Question: What is the date of counting for bye-elections?
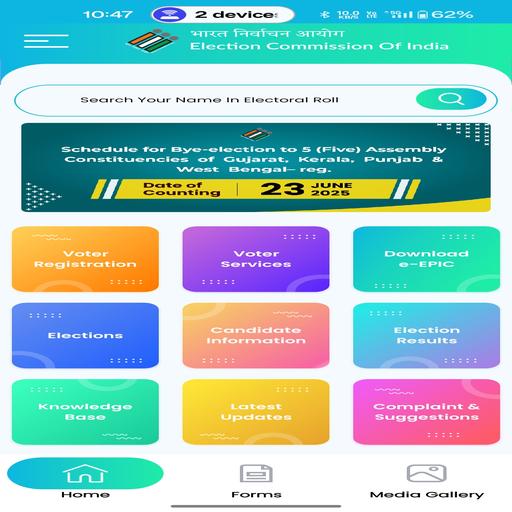
Answer: 23-06-2025 00:00